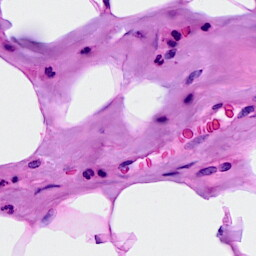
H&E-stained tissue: Breast